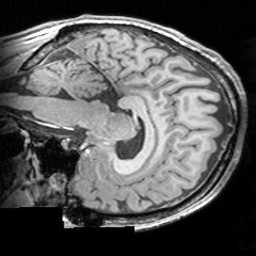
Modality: T1w
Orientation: sagittal
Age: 27
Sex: male
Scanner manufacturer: siemens
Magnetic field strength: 3 T
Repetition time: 1.63 s
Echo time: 0.00311 s